Question: I have made a custom Tableview which has an image view and some labels that takes values from API.
It's a custom table in which images and labels recieve data from API related to real estate .
When my custom table loads, values start coming from API.
The actual issue ocurr in image view . I have set a local image in an image view , when the data coming from API has no image than it should show local image otherwise data should show its original image submitted by customer in the forms.
Now when data start coming from API first in image view it shows local image than when images start coming from API it start showing that but when we scroll down in image view it shows same images in image view and repeats many times and we cannot identify that which is original image.
I can provide the code if anyone sent me his email , he can get all the senario of work.

'''
- (UITableViewCell *)tableView:(UITableView *)tableView cellForRowAtIndexPath:(NSIndexPath *)indexPath {
static NSString *cellIdentifier=@"Cell";
CustomTableViewCell *cell=[tableView dequeueReusableCellWithIdentifier:cellIdentifier forIndexPath:indexPath];
StringData* cust = [_Title objectAtIndex:indexPath.row];
cell.Title.text = cust.title1;
cell.area.text=cust.Area;
cell.city.text=cust.City;
cell.phone.text=cust.phoneno;
cell.price.text=cust.Price;
cell.location1.text=cust.location;
cell.name1.text=cust.dealer_name;
cell.email1.text=cust.dealer_email;
cell.type1.text=cust.property_type;
cell.status1.text=cust.status;
cell.room1.text=cust.rooms;
cell.washrooms.text=cust.bath;
cell.floor1.text=cust.floors;
cell.imagetext.text = cust.images;
tii=cell.Title.text;
NSLog(@"Tittttttle is %@",tii);
NSURL *url = [NSURL URLWithString:cust.images];
NSURLSessionTask *task = [[NSURLSession sharedSession] dataTaskWithURL:url completionHandler:^(NSData * _Nullable data, NSURLResponse * _Nullable response, NSError * _Nullable error) {
if (data) {
UIImage *image = [UIImage imageWithData:data];
if (image) {
dispatch_async(dispatch_get_main_queue(), ^{
cell.images1.image = image;
});
}
}
}];
[task resume];
return cell;
}
'''
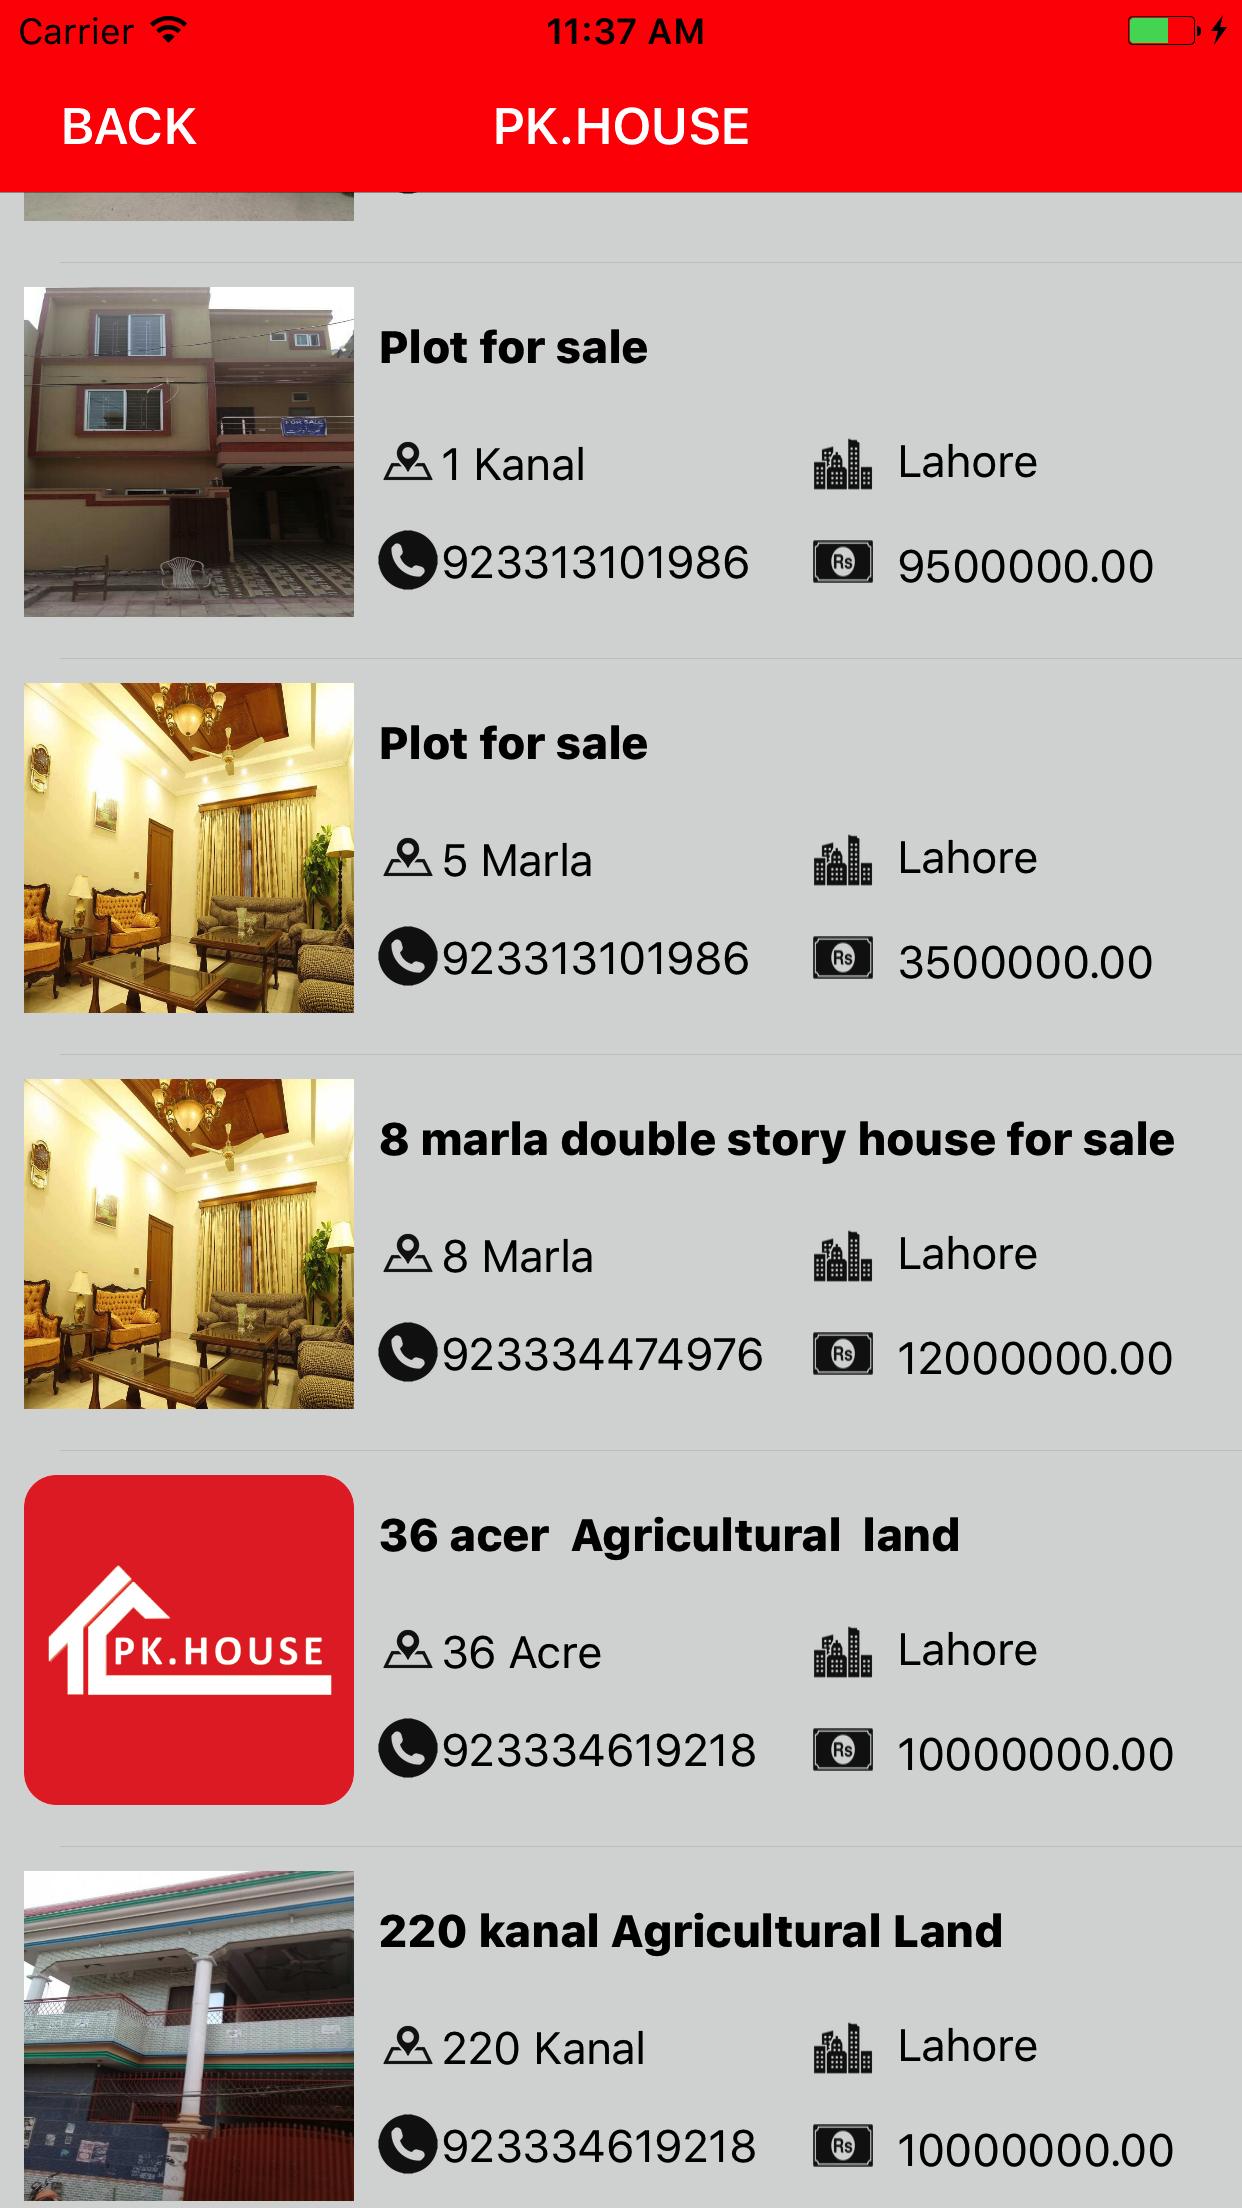
Answer: It seems you don't store an image into local application memory. You tried to load image on every time when cell is appear. So you download image every time.
Best Solution:
You need to store image local memory using <URL>.
Objective-C:
'''
#import <SDWebImage/UIImageView+WebCache.h>
...
[imageView sd_setImageWithURL:[NSURL URLWithString:@"IMAGE_URL"]
placeholderImage:[UIImage imageNamed:@"placeholder.png"]];
'''
Swift:
'''
import SDWebImage
imageView.sd_setImage(with: URL(string: "IMAGE_URL"), placeholderImage: UIImage(named: "placeholder.png"))
'''
If you are loading an image for the first time, then it will download and store an image into local memory. So from second times, it will load from local itself.